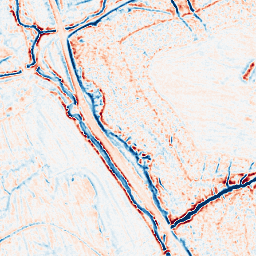
Category: edge_preserving
Decomposition family: bilateral
Decomposition parameters: d: 9
sigma_color: 50
sigma_space: 25
Upsampling method: linear_exact
Upsampling parameters: scale: 8
Upsampling scale: 8